Question: Why doesn't my '$total' display any value when I run the code?

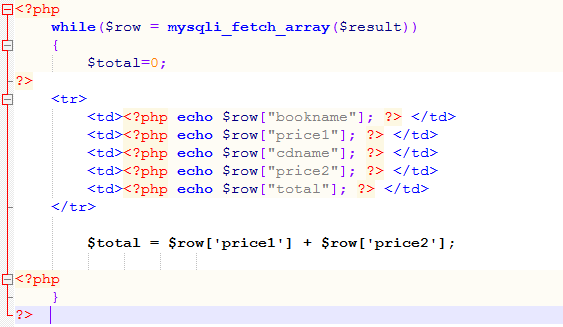
Answer: Try this,
'''
<?php
$total=0;
while($row = mysqli_fetch_array($result)) {
?>
<tr>
<td><?php echo $row["bookname"]; ?> </td>
<td><?php echo $row["price1"]; ?> </td>
<td><?php echo $row["cdname"]; ?> </td>
<td><?php echo $row["price2"]; ?> </td>
<td><?php echo $row["total"]; ?> </td>
</tr>
<?php $total = $total + $row['price1'] + $row['price2']; } ?>
'''
Remember : $row['price1'] and $row['price2'] always be an integer values.